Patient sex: M
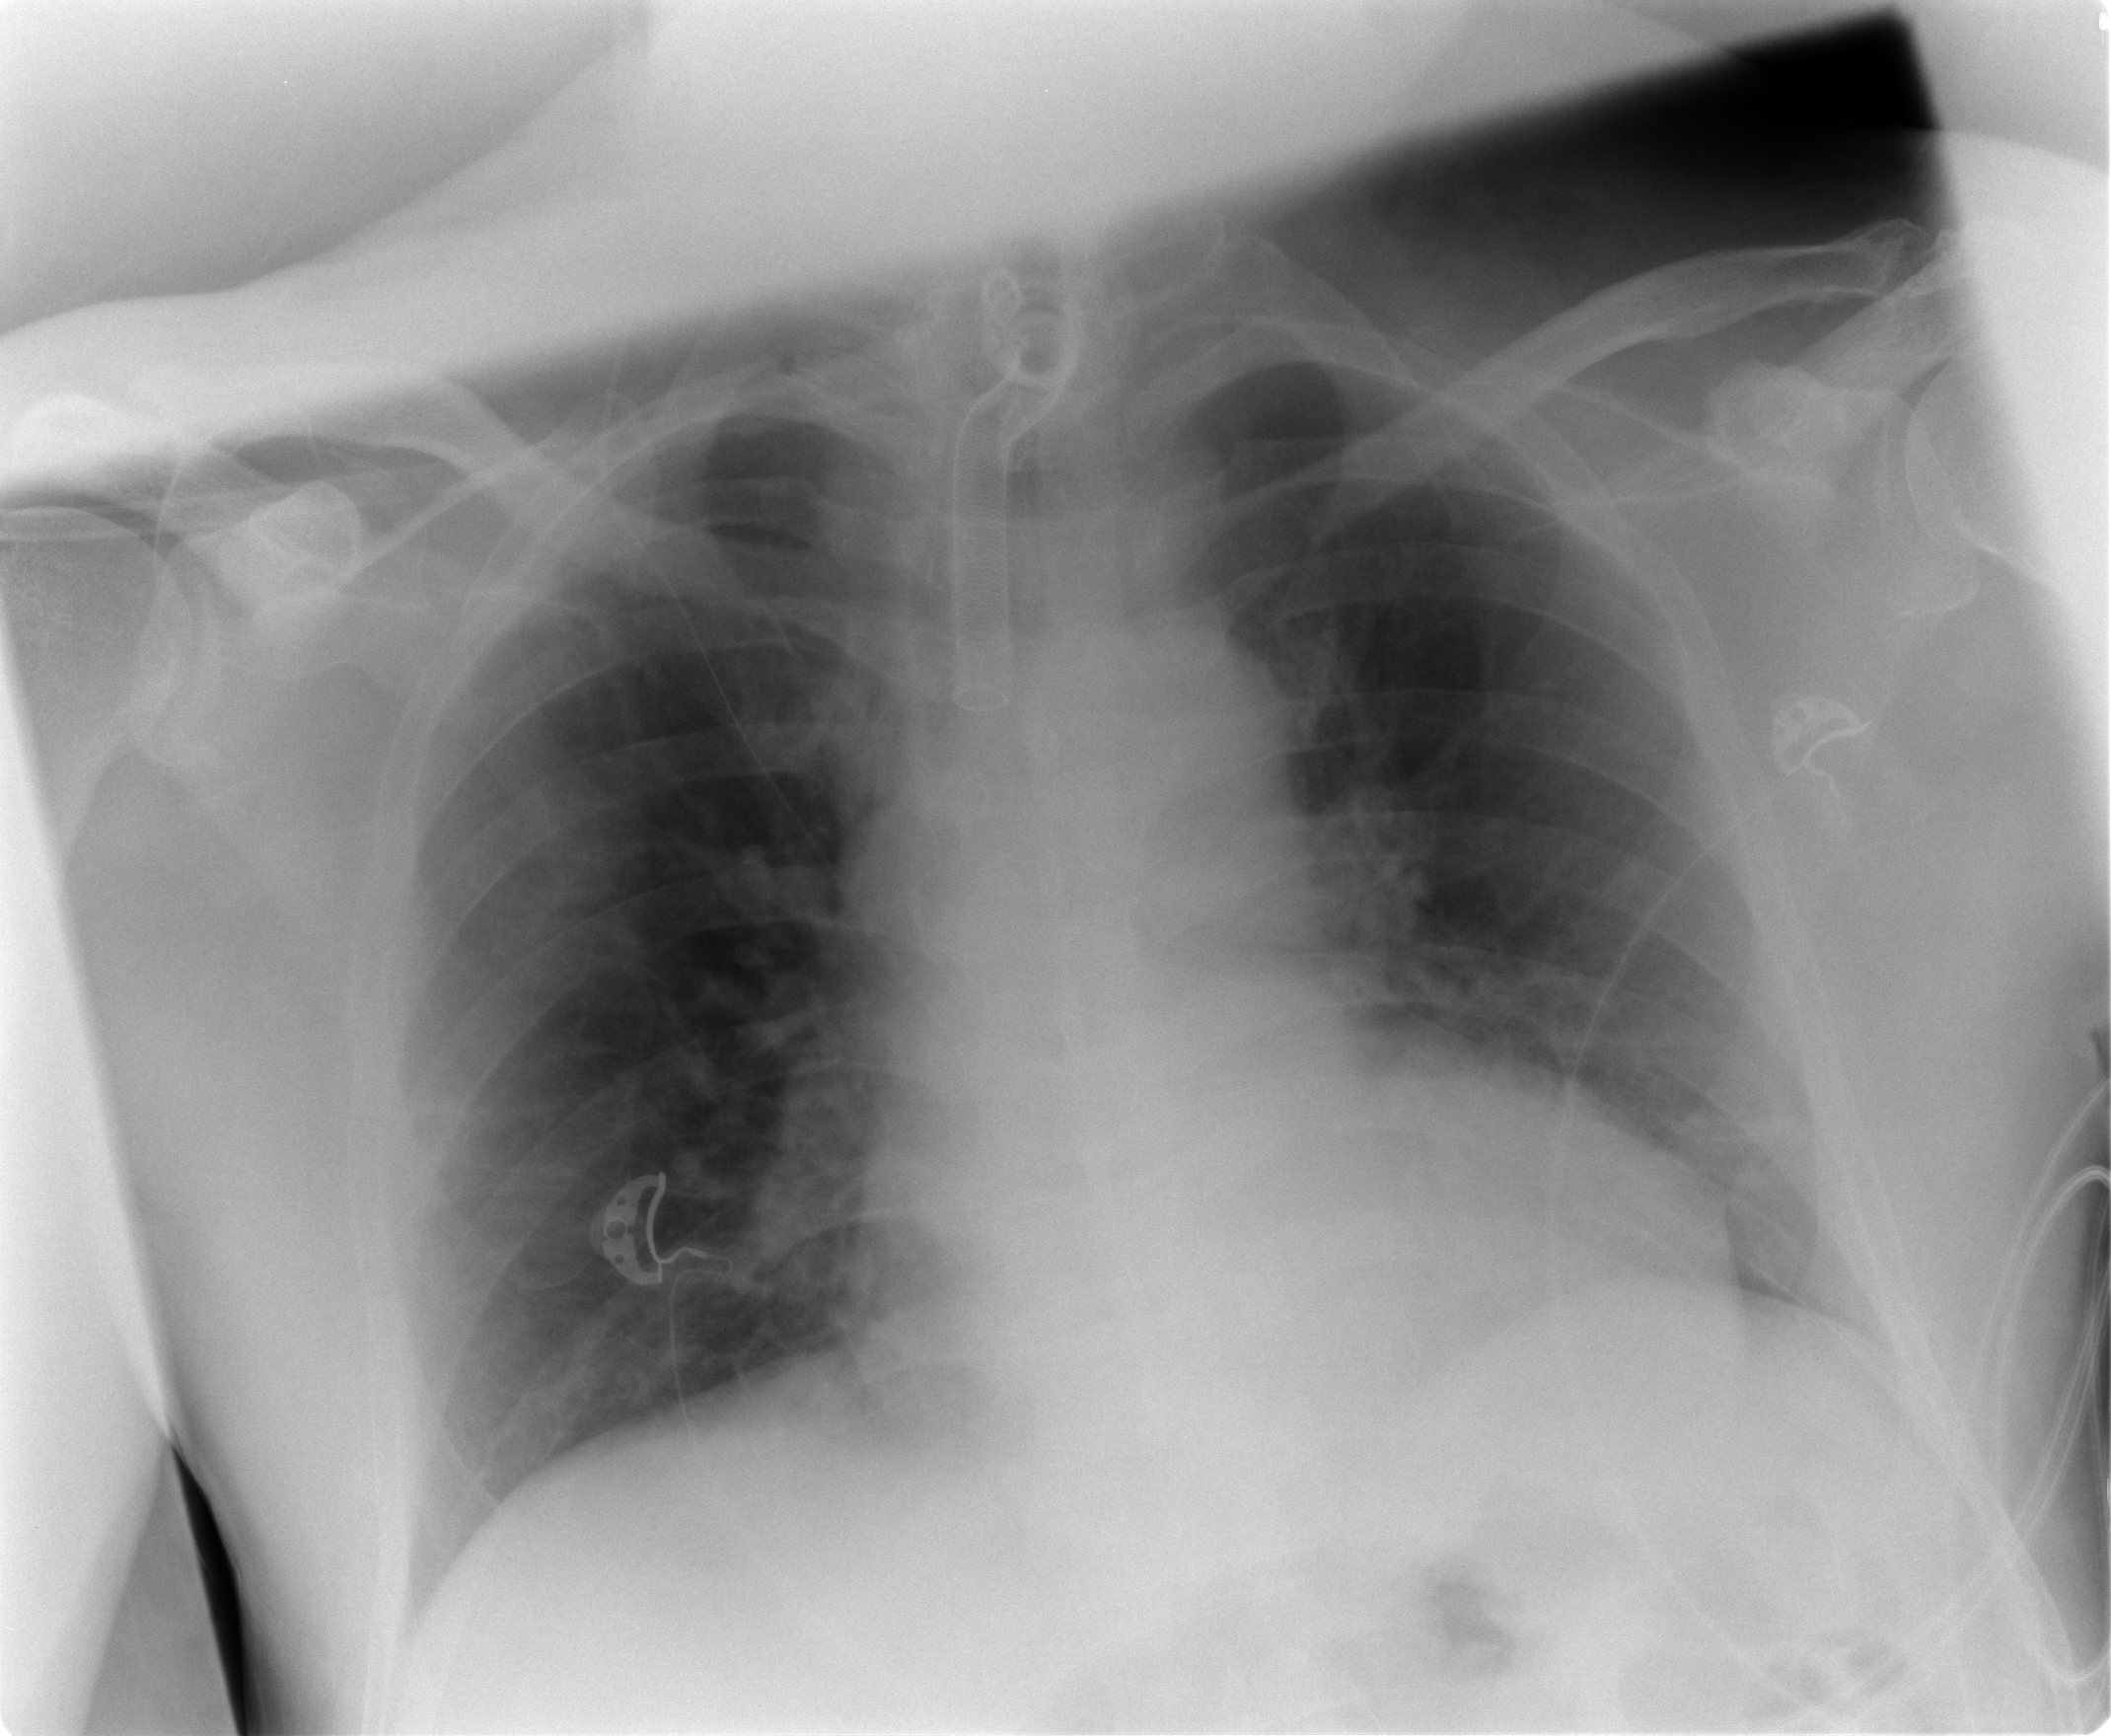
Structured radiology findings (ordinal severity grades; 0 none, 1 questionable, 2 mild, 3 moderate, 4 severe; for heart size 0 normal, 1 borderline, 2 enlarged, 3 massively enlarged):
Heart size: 2
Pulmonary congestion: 2
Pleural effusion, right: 0
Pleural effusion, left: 0
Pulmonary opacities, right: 0
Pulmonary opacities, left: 0
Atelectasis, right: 2
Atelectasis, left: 2